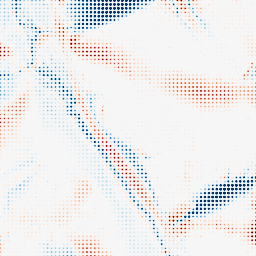
Category: morphological
Decomposition family: morphological_ellipse
Decomposition parameters: operation: average
width: 50
height: 50
Upsampling method: sinc_blackman
Upsampling parameters: scale: 8
kernel_size: 4
Upsampling scale: 8